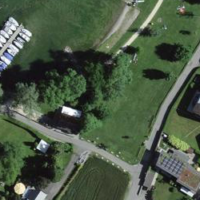
EUNIS habitat code: 53
Species observed at this site:
Certhia brachydactyla
Corvus corone
Podiceps cristatus
Cyanistes caeruleus
Fulica atra
Anas platyrhynchos
Sturnus vulgaris
Passer domesticus
Aegithalos caudatus
Sylvia atricapilla
Columba palumbus
Turdus merula
Larus michahellis
Cygnus olor
Parus major
Hirundo rustica
Phoenicurus ochruros
Motacilla alba
Delichon urbicum